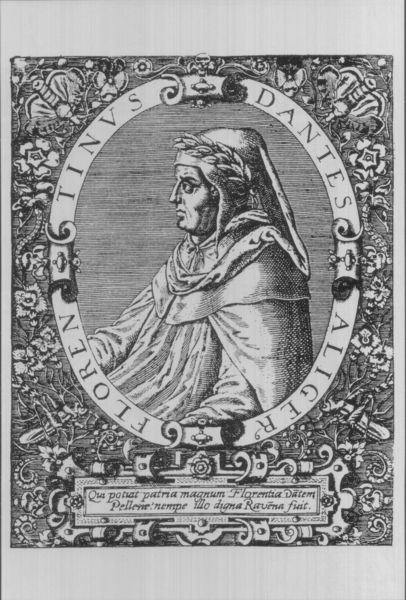
Titel: Bildnis des Dante Alighieri
Künstler: Theodor de Bry
Institution: (Seriendruck)
Schlagwörter: blätter, mann, umhang, weiß, blume, blumen, frau, grau, kleid, mund, nase, profil, schwarz, stirn, zeichnung, blick, blüten, dame, schleier, tiere, tuch, haube, muster, ornament, alt, kappe, arme, falten, kragen, rahmen, bild, bildnis, portrait, porträt, auge, gewand, mantel, kinn, potrait, renaissance, oval, ranken, schrift, seitlich, getreide, weizen, grafik, graphik, tafel, kopftuch, dichter, ernst, inschrift, floral, ornamente, verzierung, wange, oberkörper, medaillon, umrahmung, druck, schwarz-weiss, schraffur, stich, titel, kupfer, text, autor, herrscher, habit, kranz, lorbeer, lorbeeren, lorbeerkranz, insekten, schmetterling, hellgrau, dante, florenz, fließend, mönch, macht, schmuckrahmen, kupferstich, beschreibung, kapuze, latein, lateinisch, lohrbeer, blimen, lohrbeerkranz, ausschmückung, dante alighieri, bildumschrift, bildnis lorbeer, stzirn, dantes, florentinus, dante aligheri, povil, florentia, tinus